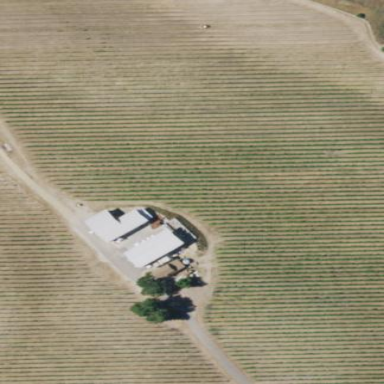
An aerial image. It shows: Vineyard growing grapes.